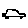
Label: car